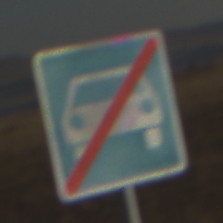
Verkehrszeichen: EndeKraftfahrstrasse
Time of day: MorningAfternoon
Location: Outdoor (Nature)
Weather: Clear
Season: NotSpecified
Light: Natural